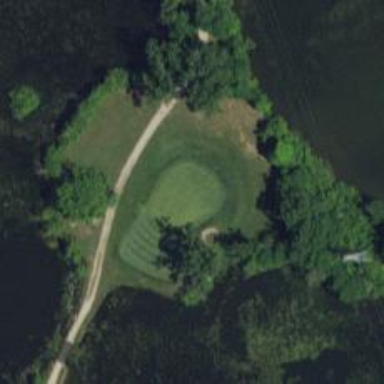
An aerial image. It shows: Golf hole.